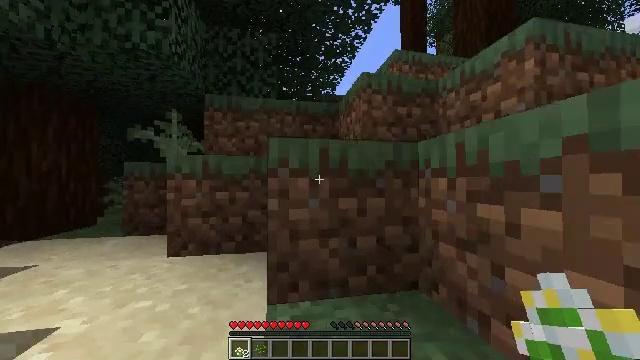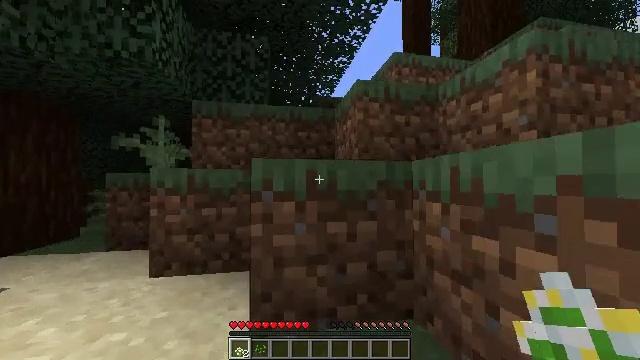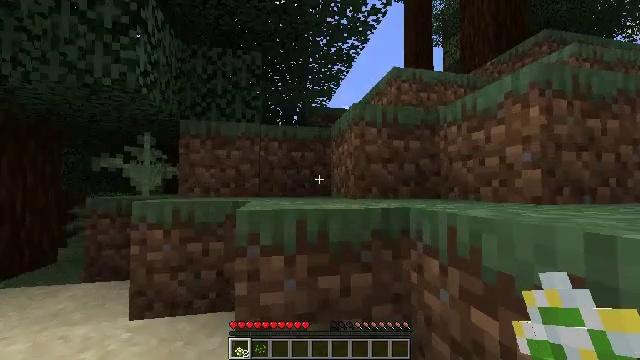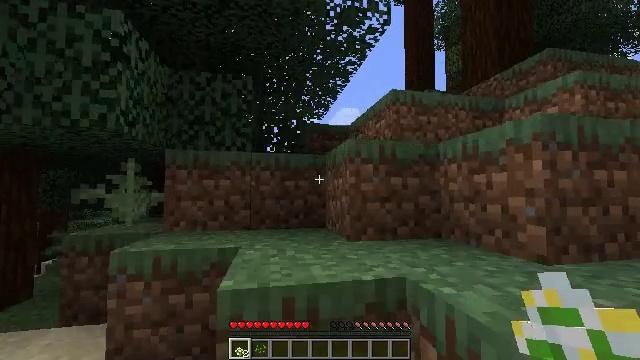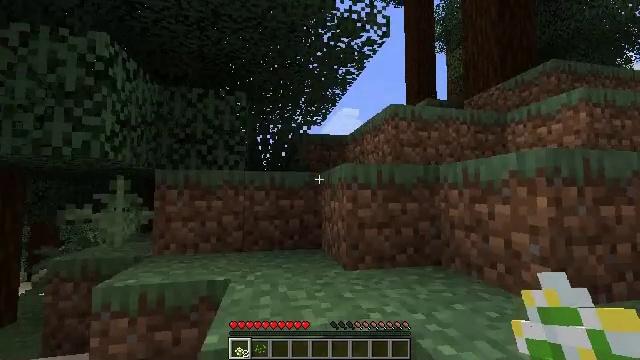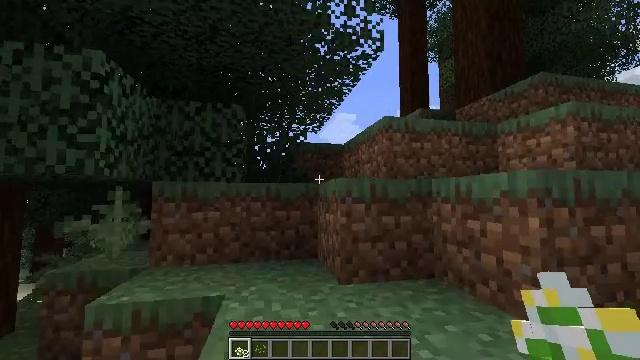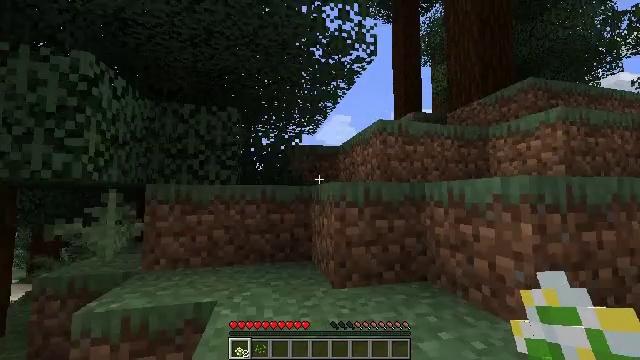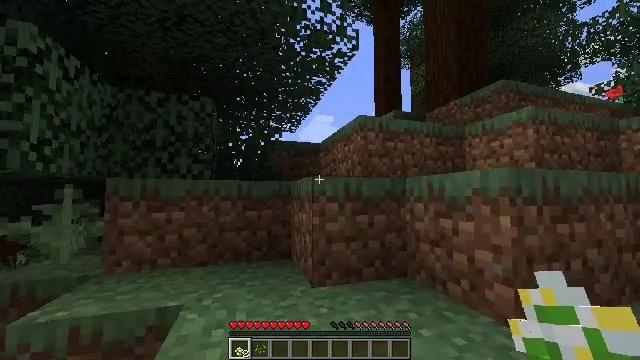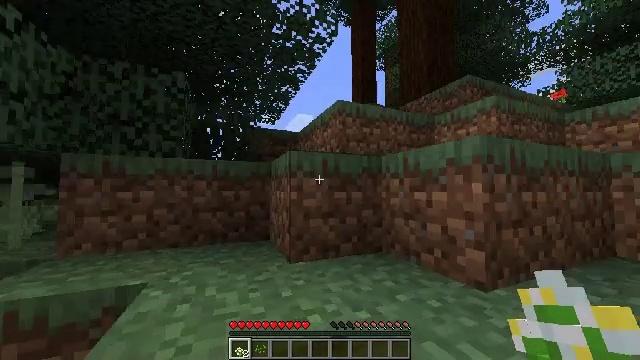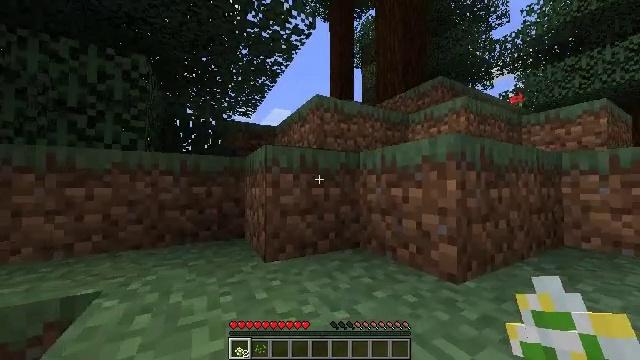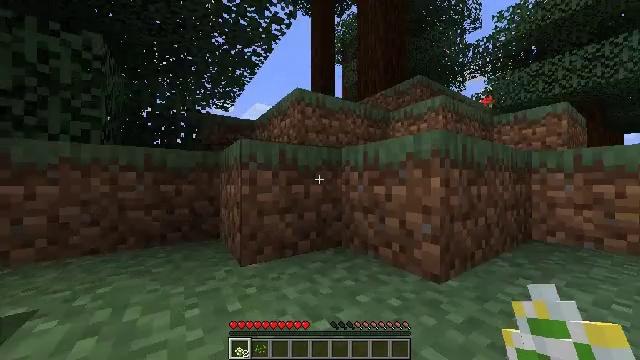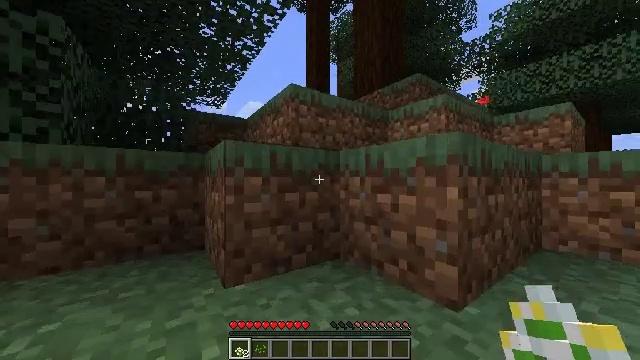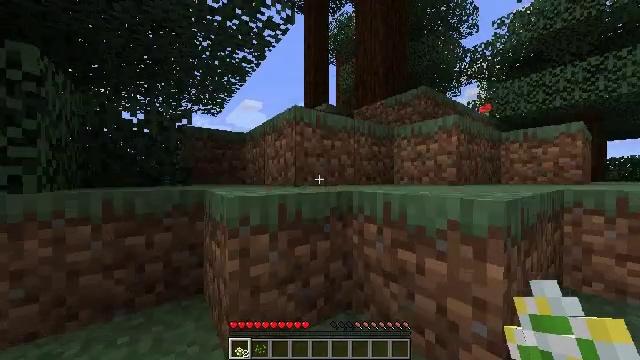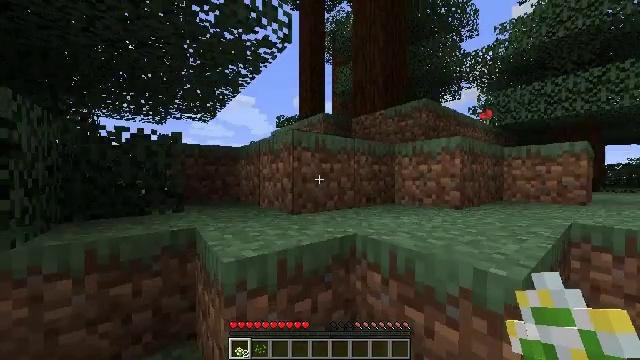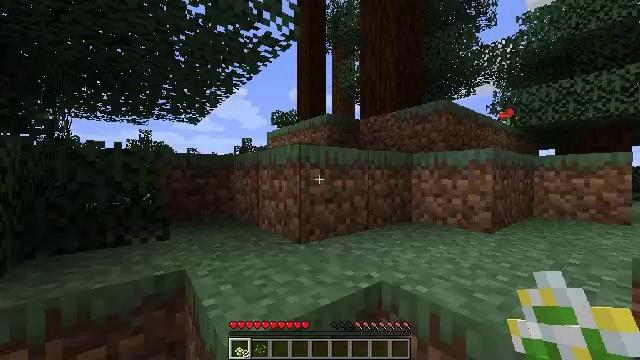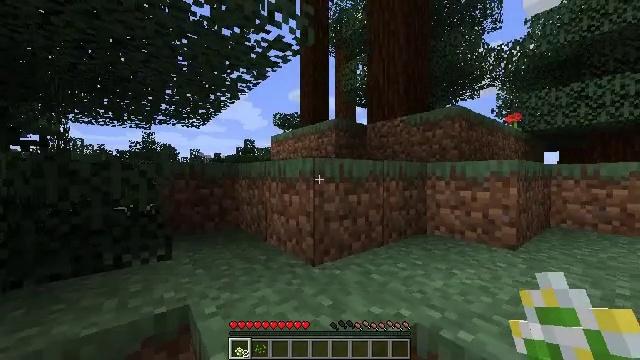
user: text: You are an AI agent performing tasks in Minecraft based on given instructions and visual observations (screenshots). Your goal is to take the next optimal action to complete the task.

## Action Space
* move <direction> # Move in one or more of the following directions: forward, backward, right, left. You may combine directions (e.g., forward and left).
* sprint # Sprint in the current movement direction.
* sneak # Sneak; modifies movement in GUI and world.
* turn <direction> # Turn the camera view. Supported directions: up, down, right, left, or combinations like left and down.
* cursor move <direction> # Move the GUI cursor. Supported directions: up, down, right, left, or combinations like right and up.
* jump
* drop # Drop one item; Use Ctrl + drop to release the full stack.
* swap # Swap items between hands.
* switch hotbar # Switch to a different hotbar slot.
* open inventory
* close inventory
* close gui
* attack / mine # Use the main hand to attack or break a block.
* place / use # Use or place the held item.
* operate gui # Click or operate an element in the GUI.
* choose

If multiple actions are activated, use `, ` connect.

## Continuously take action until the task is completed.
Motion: motion action
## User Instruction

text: Hunt a cod.
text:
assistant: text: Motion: move forward, sprint, jump
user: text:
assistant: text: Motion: move forward, sprint, jump
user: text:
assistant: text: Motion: move forward, sprint, jump
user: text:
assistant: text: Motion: move forward, sprint, jump
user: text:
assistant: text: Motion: move forward, sprint, jump
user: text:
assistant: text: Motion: move forward, sprint, jump
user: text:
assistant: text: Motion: move forward, sprint, turn right, jump
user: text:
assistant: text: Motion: move forward, sprint, turn right and down, jump
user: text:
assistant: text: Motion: move forward, sprint, turn right and down, jump
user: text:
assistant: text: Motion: move forward, sprint, turn right, jump
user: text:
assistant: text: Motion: move forward, sprint, turn right, jump
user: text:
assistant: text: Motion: move forward, sprint, turn right, jump
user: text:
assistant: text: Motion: move forward, sprint, turn right, jump
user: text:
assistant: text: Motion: move forward, sprint, jump
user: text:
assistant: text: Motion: move forward, sprint, jump
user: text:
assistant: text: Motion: move forward, sprint, jump
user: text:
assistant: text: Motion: move forward, sprint, turn down, jump
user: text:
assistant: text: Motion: move forward and move right, sprint, jump
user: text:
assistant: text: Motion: move forward and move right, sprint, turn down, jump
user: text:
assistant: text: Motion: move forward and move right, sprint, turn down, jump
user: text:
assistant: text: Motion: move forward and move right, sprint, jump
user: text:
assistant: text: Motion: move forward and move right, sprint, jump
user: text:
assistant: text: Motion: move forward and move right, sprint, jump
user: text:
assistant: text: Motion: move forward and move right, sprint, jump
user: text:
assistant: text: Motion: move forward and move right, sprint, turn left, jump
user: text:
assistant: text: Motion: move forward and move right, sprint, turn left and down, jump
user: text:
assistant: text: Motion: move forward and move right, sprint, turn left and down, jump
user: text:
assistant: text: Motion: move forward, sprint, turn left and down, jump
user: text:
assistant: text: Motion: move forward, sprint, turn left and down, jump
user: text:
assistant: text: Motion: move forward, sprint, turn left, jump